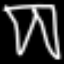
Label: pants